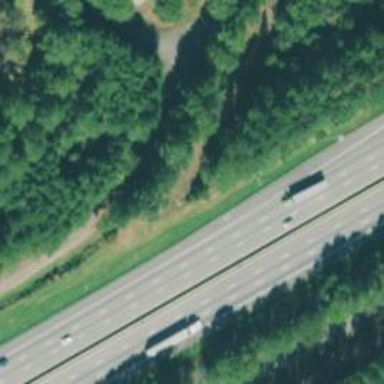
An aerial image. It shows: Asphalt motorway.